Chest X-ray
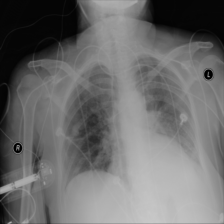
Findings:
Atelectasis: negative
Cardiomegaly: negative
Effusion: negative
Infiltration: negative
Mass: negative
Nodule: negative
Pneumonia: negative
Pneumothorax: negative
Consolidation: negative
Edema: negative
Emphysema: negative
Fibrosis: negative
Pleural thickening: negative
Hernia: negative